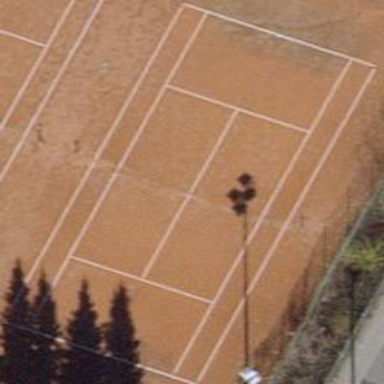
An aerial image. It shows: Tartan tennis court in leisure land pitch.